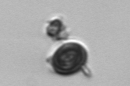
Label: Thalassiosira_TAG_external_detritus